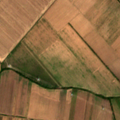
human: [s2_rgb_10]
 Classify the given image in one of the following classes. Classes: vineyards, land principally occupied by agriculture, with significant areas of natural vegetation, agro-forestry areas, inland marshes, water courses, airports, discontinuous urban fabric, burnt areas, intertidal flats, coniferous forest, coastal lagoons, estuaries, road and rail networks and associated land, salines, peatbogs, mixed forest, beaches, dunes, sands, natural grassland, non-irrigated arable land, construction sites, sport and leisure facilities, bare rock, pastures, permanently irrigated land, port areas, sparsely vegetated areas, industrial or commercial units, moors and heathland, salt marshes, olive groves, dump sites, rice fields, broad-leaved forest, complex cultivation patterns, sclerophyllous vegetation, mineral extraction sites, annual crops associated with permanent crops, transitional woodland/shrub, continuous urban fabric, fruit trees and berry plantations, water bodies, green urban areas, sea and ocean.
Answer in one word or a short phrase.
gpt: non-irrigated arable land